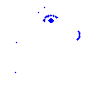
Particle: pion